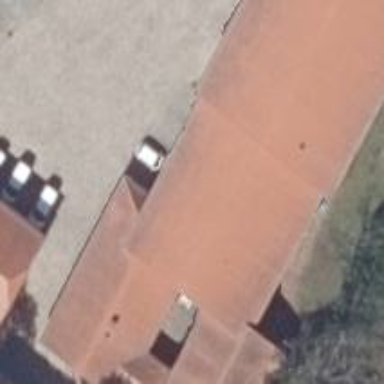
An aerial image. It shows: Gabled commercial building with roof made of roof tiles.